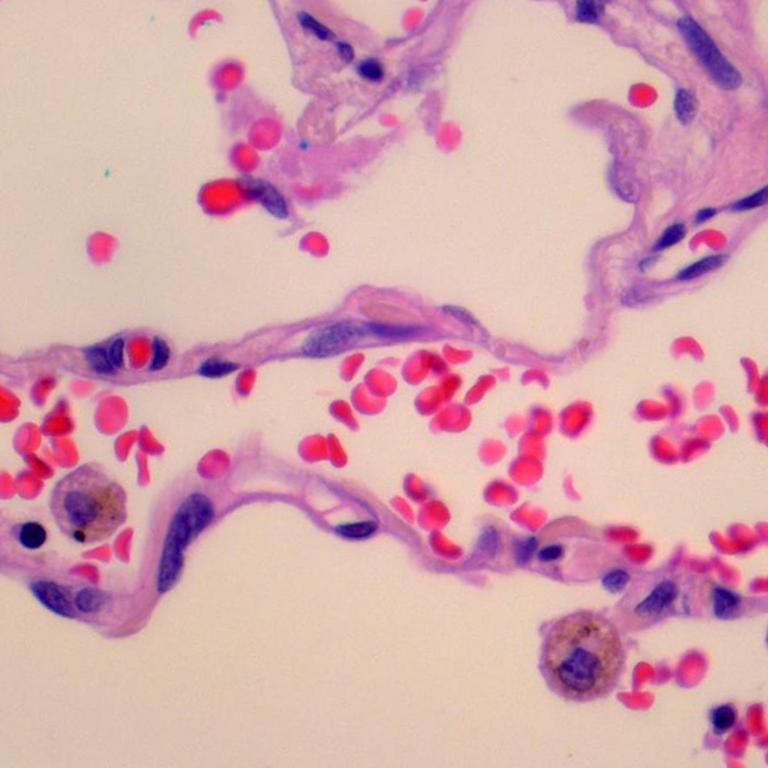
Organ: lung
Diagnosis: benign